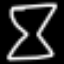
Label: hourglass